Question: im trying to change the route of my solution to make it start with the controller that is called "formulariocontroller" and the action "formulario", i already looked up some tutorials here and questions and i thought i was doing it right but i cant make it work, its gives me this:

here is the code of my RouteConfig.cs
'''
using System;
using System.Collections.Generic;
using System.Linq;
using System.Web;
using System.Web.Mvc;
using System.Web.Routing;
namespace SolucionFinal
{
public class RouteConfig
{
public static void RegisterRoutes(RouteCollection routes)
{
routes.IgnoreRoute("{resource}.axd/{*pathInfo}");
routes.MapRoute(
"Default", // Route name
"{controller}/{action}/{id}", // URL with parameters*
new
{controller = "FormularioController",action = "Formulario",id = UrlParameter.Optional}
);
}
}
}
'''
and of my controller:
'''
using System.Collections.Generic;
using System.Linq;
using System.Web;
using System.Web.Mvc;
namespace MvcApplication1.Controllers
{
public class HomeController : Controller
{
[HttpGet]
public ActionResult Formulario()
{
ViewBag.Message = "Modifique esta plantilla para poner en marcha su aplicacion ASP.NET MVC.";
return View();
}
[HttpPost]
public ActionResult Formulario(string text)
{
Session["Text"] = text;
return RedirectToAction("Exito", "Home");
}
public ActionResult Exito()
{
ViewBag.Message = Session["Text"];
return View();
}
}
}
'''
any ideas?
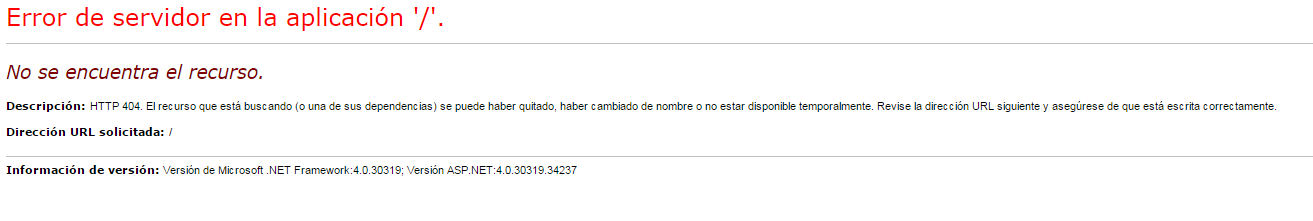
Answer: try this
'''
public static void RegisterRoutes(RouteCollection routes)
{
routes.IgnoreRoute("{resource}.axd/{*pathInfo}");
routes.MapRoute(
"Default", // Route name
"{controller}/{action}/{id}", // URL with parameters*
new
{controller = "Formulario",action = "Formulario",id = UrlParameter.Optional}
);
}
'''
Change the name of controller to 'Formulario' from 'FormularioController'